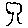
Label: tree